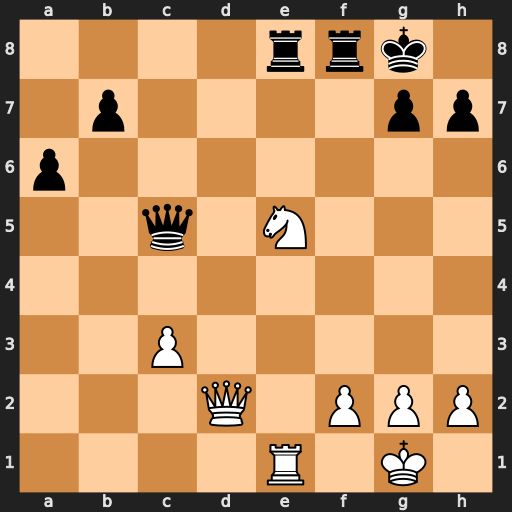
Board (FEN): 4rrk1/1p4pp/p7/2q1N3/8/2P5/3Q1PPP/4R1K1
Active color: w
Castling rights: -
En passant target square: -
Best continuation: Qa2+ Kh8 Nf7+ Rxf7 Rxe8+ Rf8 Qf7